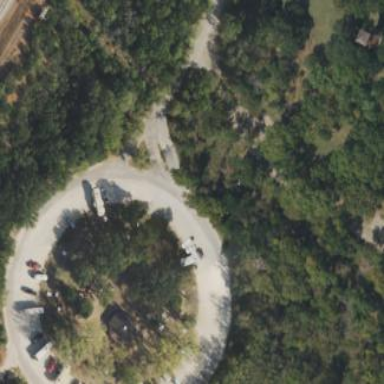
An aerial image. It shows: Campsite for tourism.